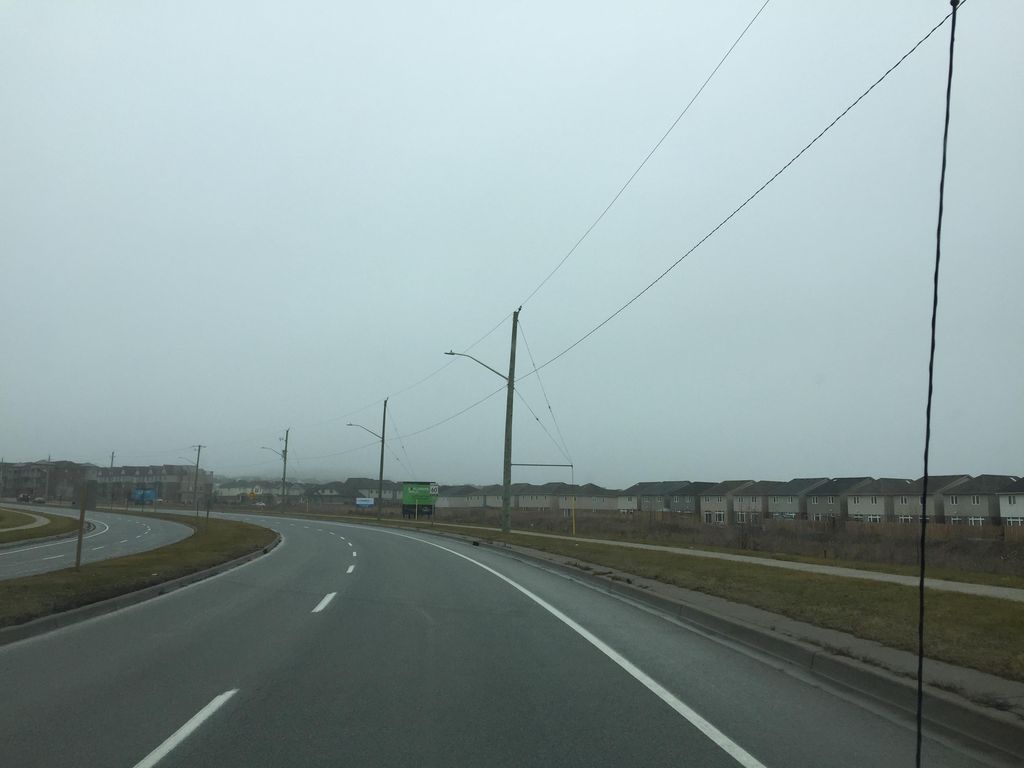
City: kitchener-waterloo